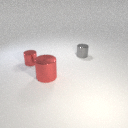
small red metal cylinder in front of small gray metal cylinder